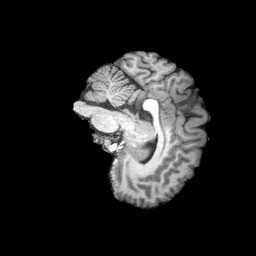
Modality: T1w
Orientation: sagittal
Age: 20
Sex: female